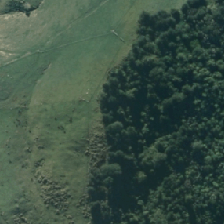
Land cover: indigenous_forest